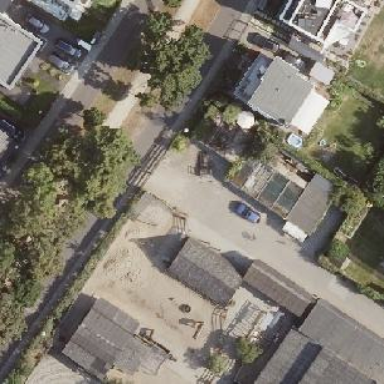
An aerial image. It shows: Group of garages.